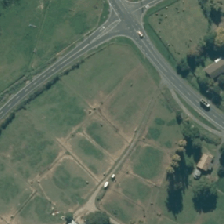
Land cover: urban_parkland